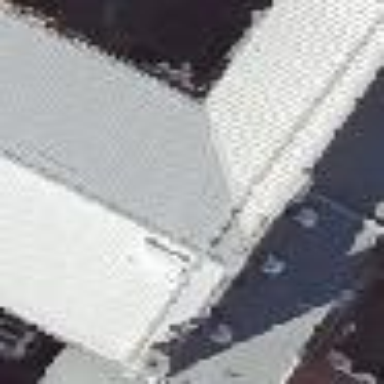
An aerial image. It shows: Commercial building with red gambrel roof made of roof tiles. The building itself is grey in color.